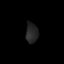
Tissue: prostate
Cell type: T cells
Senescence score: 0.3186
Nuclear area (px): 240
Mean DAPI intensity: 37.296